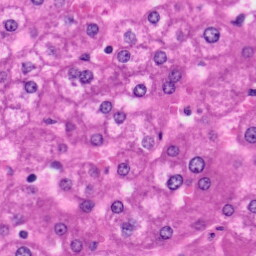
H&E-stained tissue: Liver